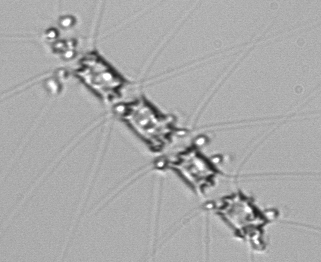
Label: Chaetoceros_didymus_TAG_external_flagellate